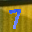
Label: 7